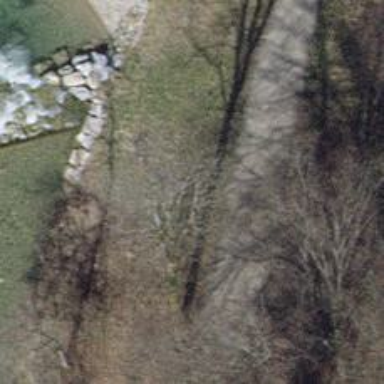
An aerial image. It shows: Bench for seating.